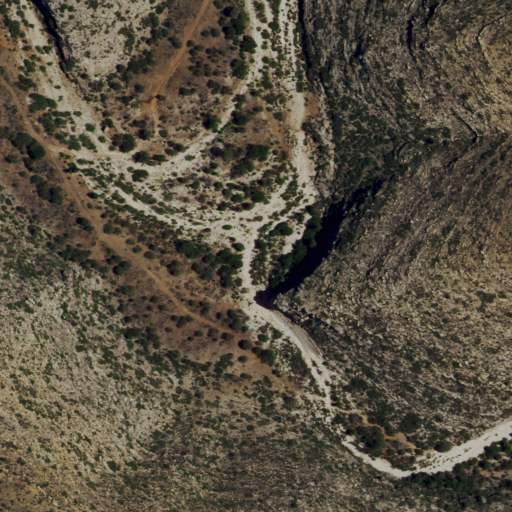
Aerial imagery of valley in New Mexico named Horse Canyon containing shrub, evergreen forest, and grassland